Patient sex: F
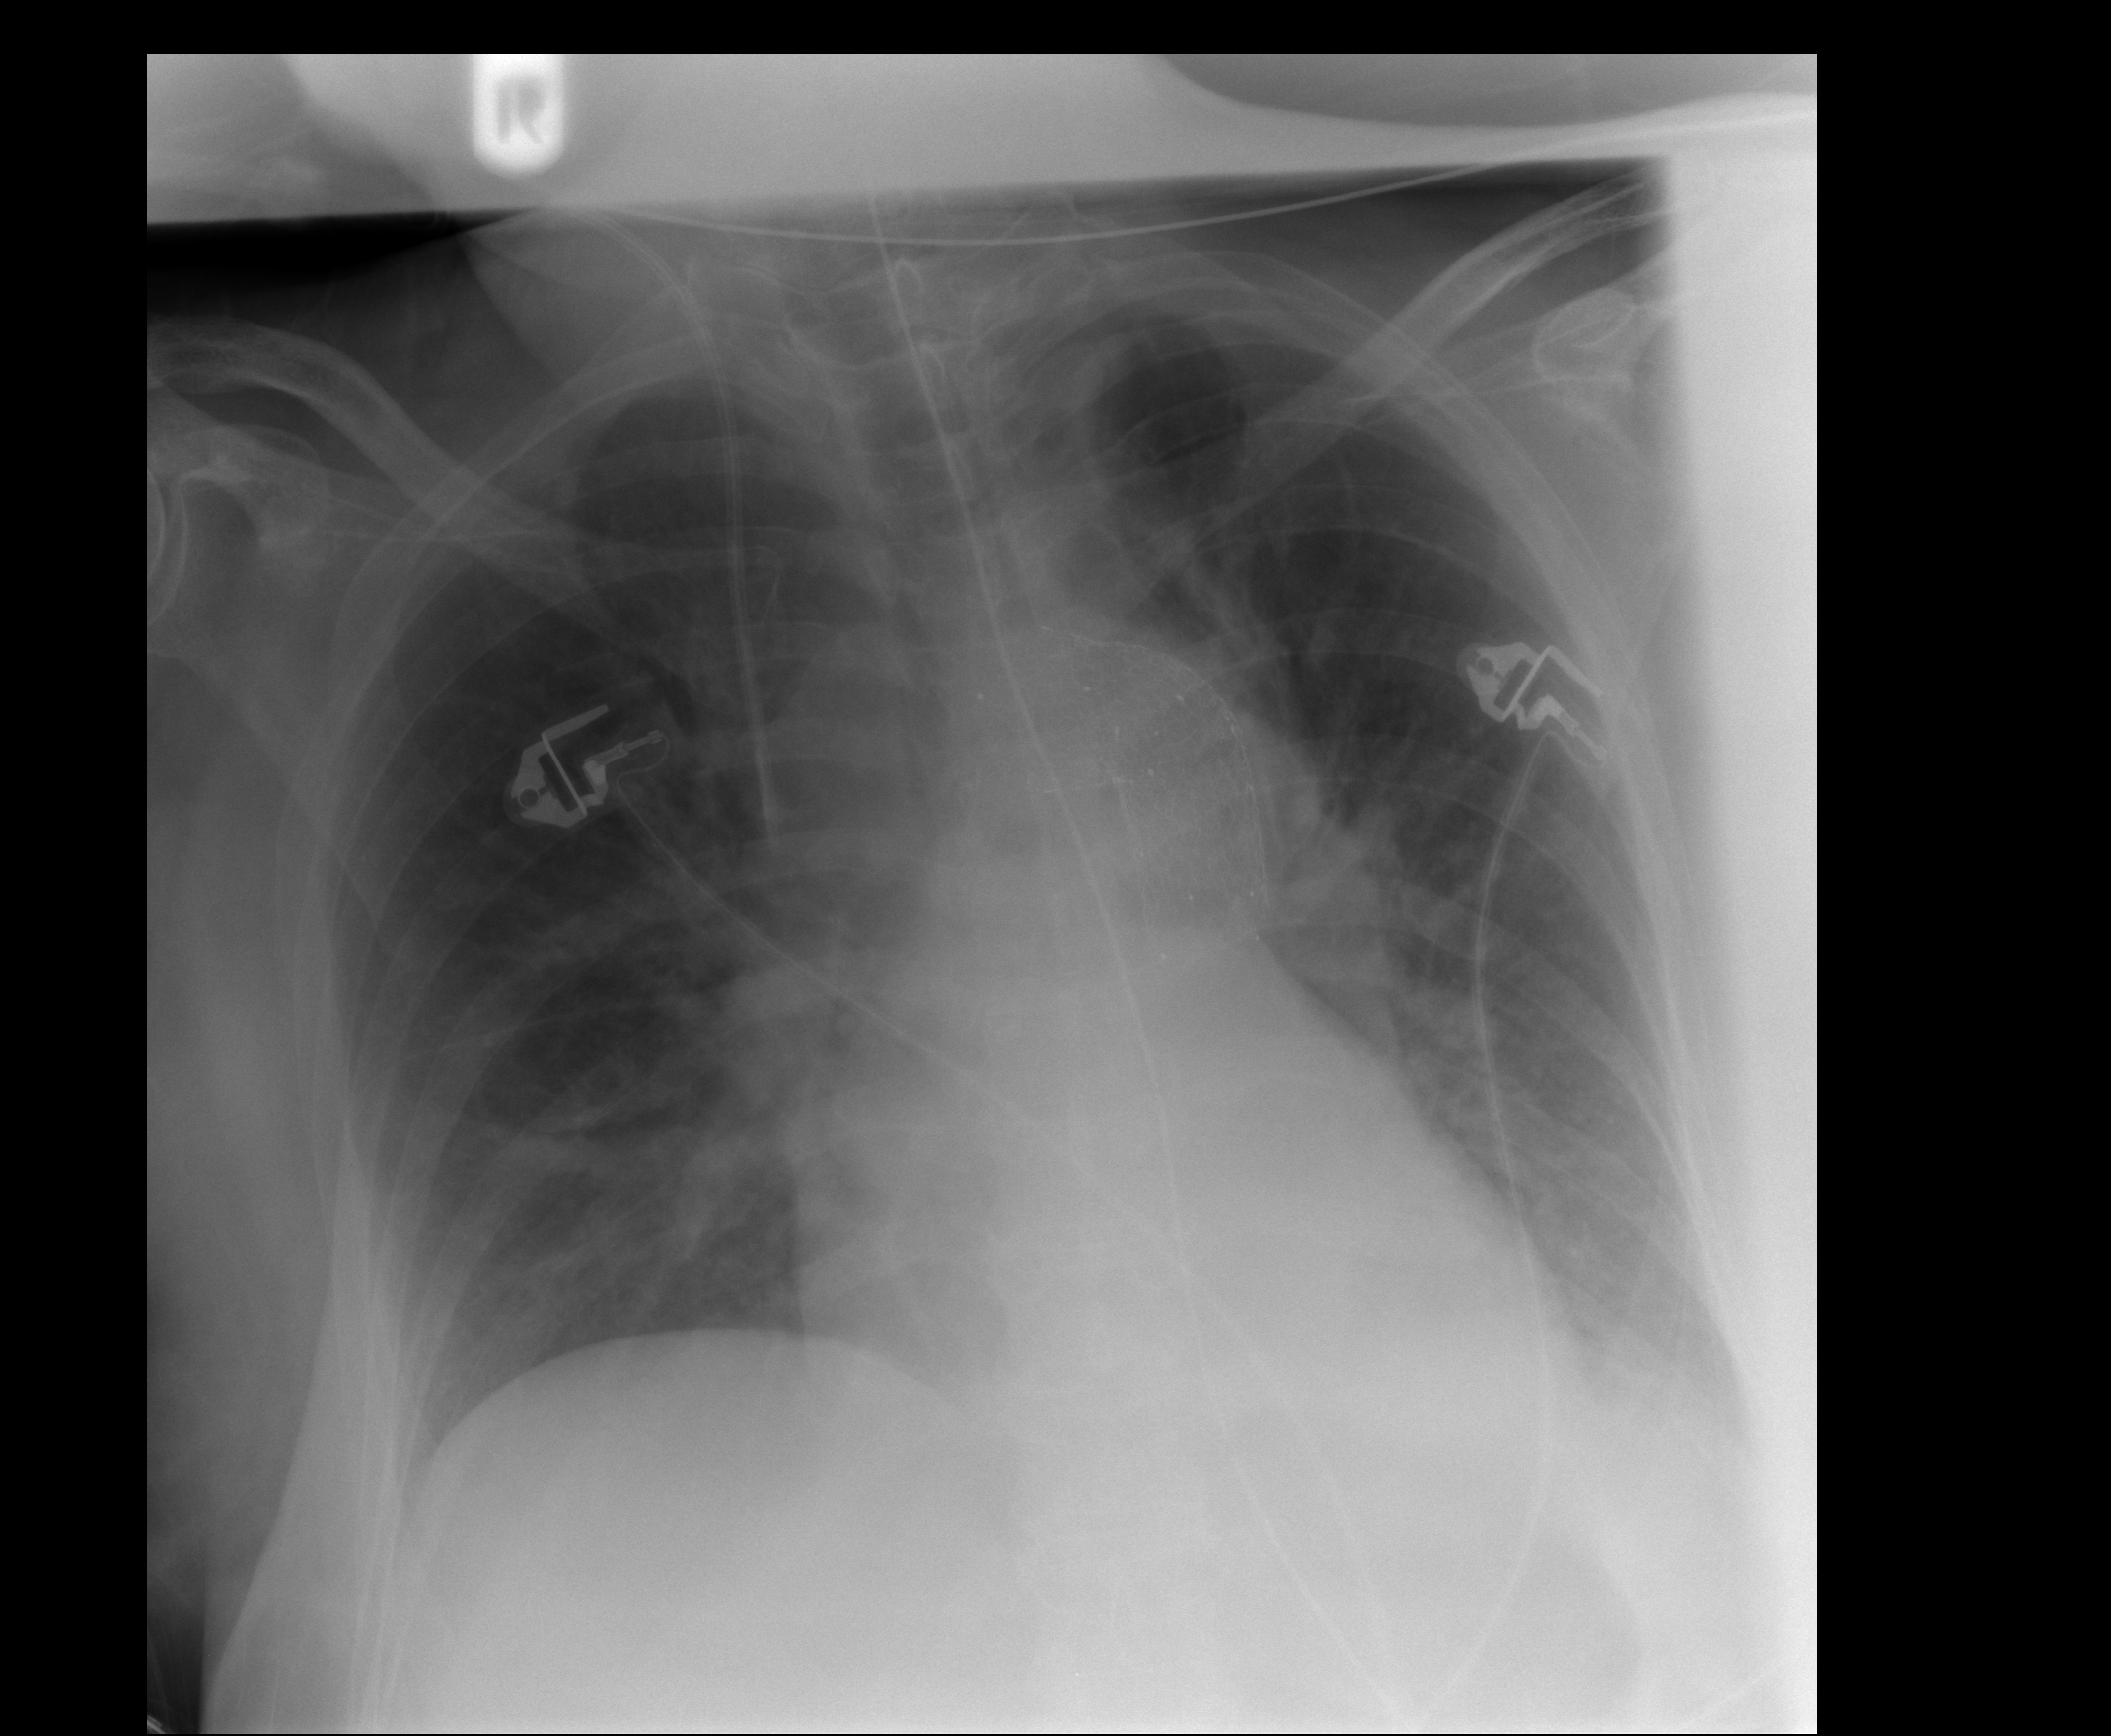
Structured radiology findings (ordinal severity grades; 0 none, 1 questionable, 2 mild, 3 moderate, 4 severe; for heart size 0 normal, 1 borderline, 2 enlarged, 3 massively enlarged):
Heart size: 0
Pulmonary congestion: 2
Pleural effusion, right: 0
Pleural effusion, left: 1
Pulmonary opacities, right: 0
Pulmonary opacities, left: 0
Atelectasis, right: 1
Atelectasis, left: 1